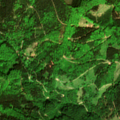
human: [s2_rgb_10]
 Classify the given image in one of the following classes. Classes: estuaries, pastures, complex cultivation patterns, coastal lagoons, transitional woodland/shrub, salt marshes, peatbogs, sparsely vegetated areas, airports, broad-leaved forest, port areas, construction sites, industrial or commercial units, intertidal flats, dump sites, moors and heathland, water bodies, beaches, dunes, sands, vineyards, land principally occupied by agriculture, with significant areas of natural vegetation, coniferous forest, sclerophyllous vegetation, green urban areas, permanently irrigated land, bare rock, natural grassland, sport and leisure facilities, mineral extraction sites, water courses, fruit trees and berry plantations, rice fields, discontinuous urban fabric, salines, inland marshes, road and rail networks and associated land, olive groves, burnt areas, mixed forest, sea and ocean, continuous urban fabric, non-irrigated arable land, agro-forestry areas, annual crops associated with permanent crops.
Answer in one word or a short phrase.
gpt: coniferous forest, mixed forest